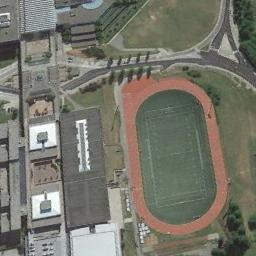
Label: ground_track_field